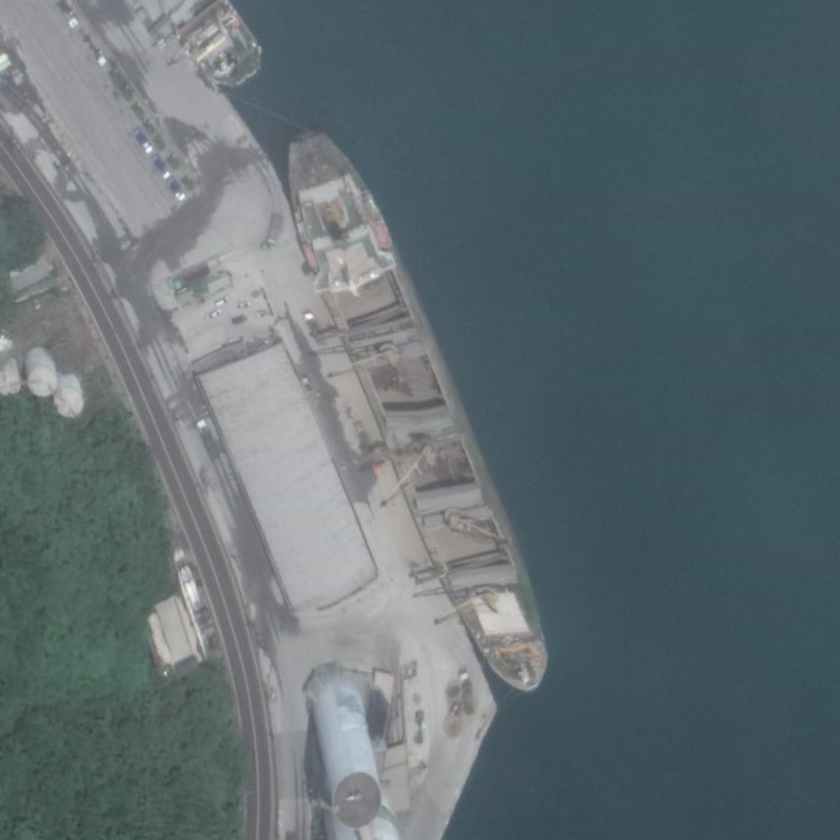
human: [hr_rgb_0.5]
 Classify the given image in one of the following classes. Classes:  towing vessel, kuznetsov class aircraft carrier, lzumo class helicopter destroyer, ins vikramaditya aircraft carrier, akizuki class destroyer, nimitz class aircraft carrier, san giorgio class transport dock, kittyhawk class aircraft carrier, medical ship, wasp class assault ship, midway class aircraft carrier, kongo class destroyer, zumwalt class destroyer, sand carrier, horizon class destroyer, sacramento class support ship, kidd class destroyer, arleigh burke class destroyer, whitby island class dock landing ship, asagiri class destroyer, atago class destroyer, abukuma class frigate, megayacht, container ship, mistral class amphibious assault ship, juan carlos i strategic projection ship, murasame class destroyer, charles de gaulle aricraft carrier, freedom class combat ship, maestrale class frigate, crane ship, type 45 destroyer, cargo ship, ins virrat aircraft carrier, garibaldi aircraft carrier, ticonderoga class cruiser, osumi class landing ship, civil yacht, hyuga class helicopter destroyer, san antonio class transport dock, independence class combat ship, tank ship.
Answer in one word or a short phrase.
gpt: Sand carrier